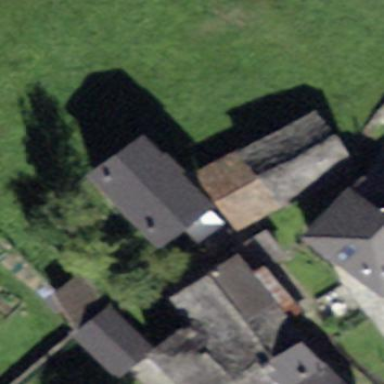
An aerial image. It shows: Residential building.